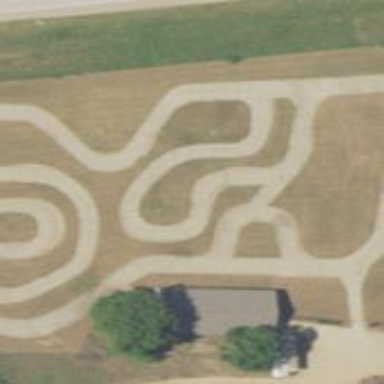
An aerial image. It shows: Raceway for motor sports.